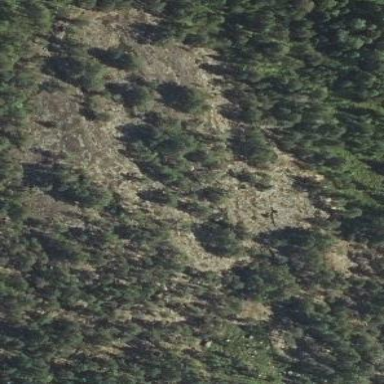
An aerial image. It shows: Landscape dominated by bare rock.